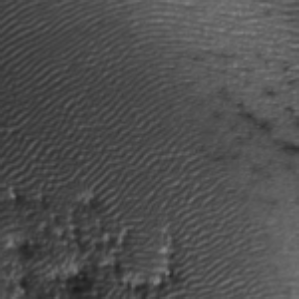
Label: frost